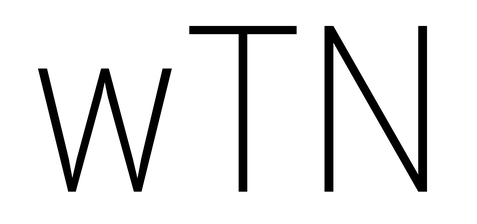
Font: Roboto_Condensed_ExtraLight